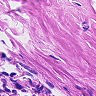
Metastatic tissue present: no